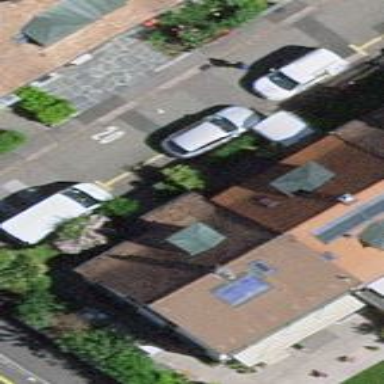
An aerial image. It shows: Terrace building.